Field crop: maize
Growth stage: 2
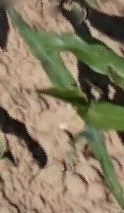
Species: maize